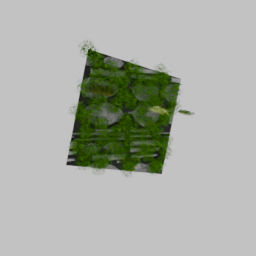
Label: nature